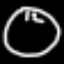
Label: clock